Field crop: maize
Growth stage: 2
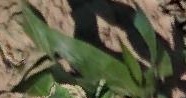
Species: maize